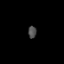
Tissue: lung
Cell type: Endothelial cells
Senescence score: 0.6122
Nuclear area (px): 102
Mean DAPI intensity: 74.255